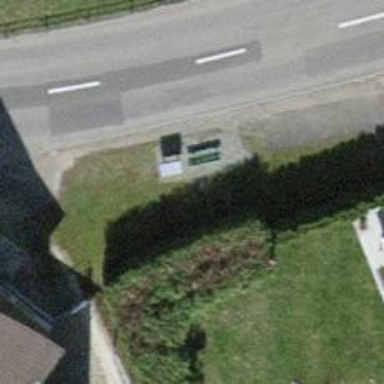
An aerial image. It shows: Bench for seating.